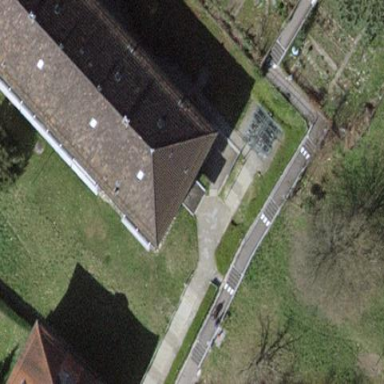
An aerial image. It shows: Building with hipped roof shape.